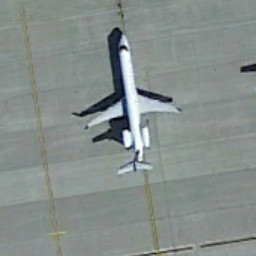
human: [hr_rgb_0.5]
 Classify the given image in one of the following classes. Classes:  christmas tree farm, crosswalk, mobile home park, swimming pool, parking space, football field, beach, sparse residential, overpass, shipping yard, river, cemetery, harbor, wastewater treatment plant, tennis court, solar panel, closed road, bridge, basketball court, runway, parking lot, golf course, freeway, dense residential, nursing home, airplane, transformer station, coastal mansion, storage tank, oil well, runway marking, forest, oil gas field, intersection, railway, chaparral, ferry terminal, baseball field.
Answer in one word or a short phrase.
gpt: airplane